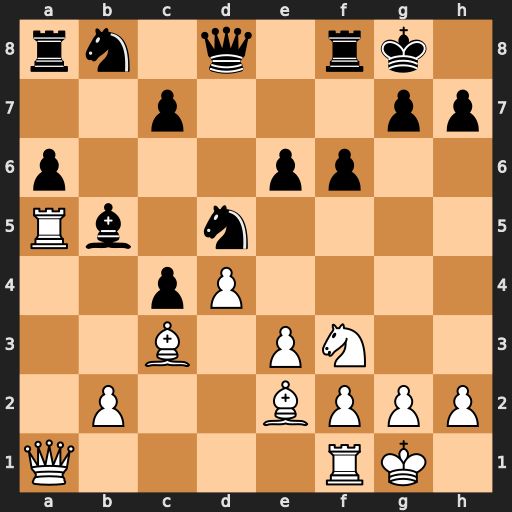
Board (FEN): rn1q1rk1/2p3pp/p3pp2/Rb1n4/2pP4/2B1PN2/1P2BPPP/Q4RK1
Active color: w
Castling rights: -
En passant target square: -
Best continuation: Rxb5 Nxc3 bxc3 axb5 Qxa8